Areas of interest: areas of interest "Educational"
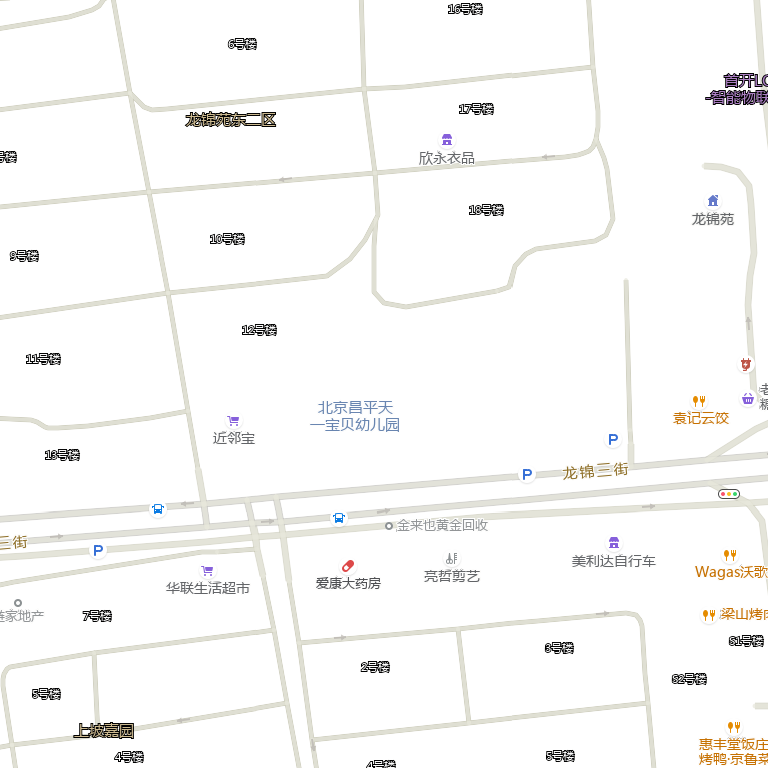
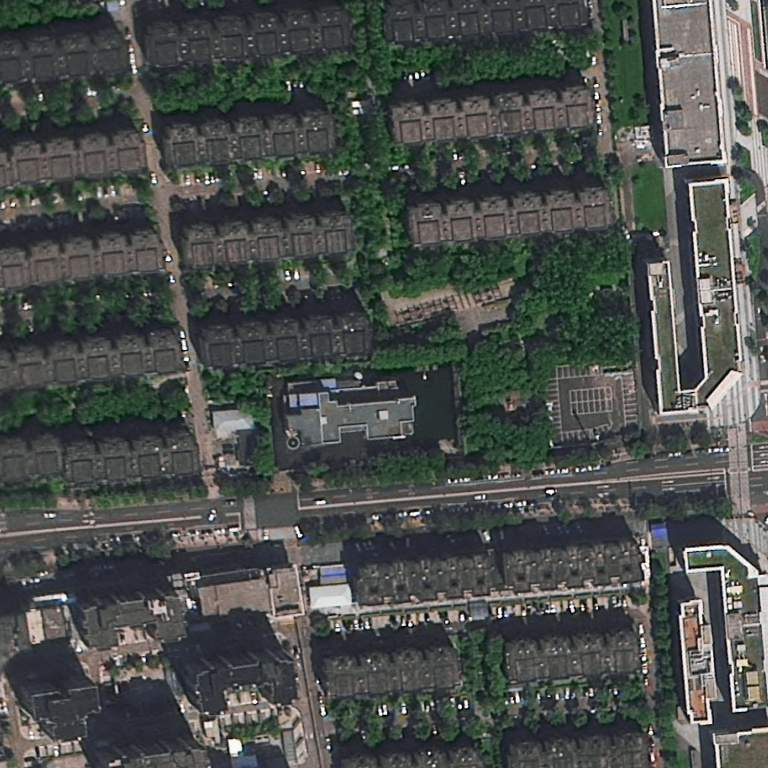